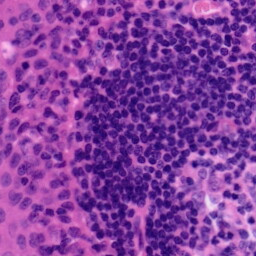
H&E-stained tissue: Tonsil